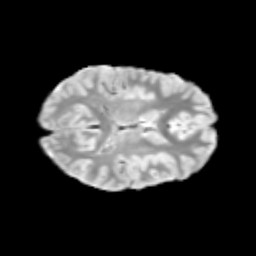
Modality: T2w
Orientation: axial
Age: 9
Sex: female
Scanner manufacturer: siemens
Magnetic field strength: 3 T
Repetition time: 3.8 s
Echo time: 0.07 s